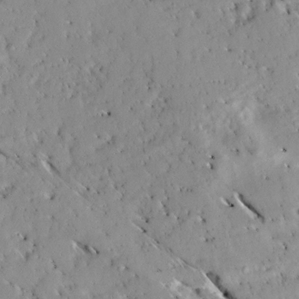
Label: non_frost